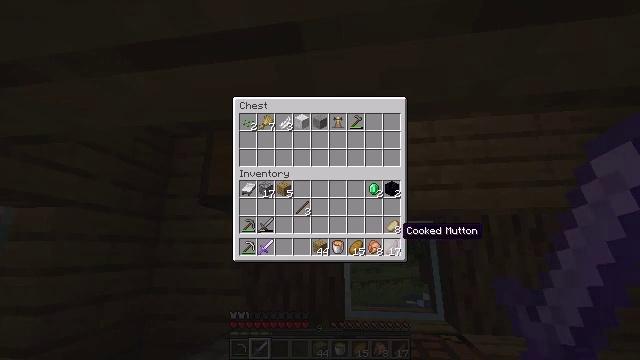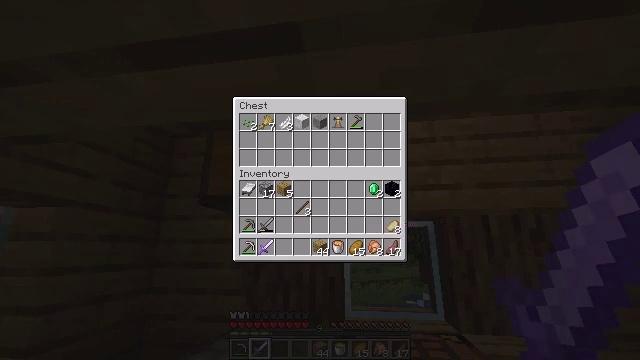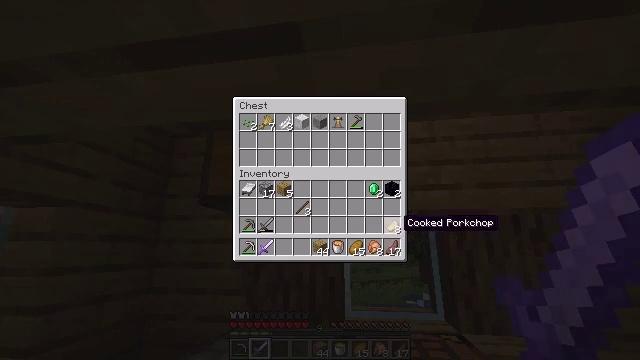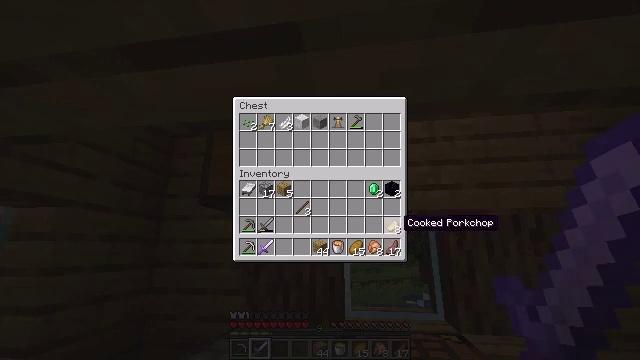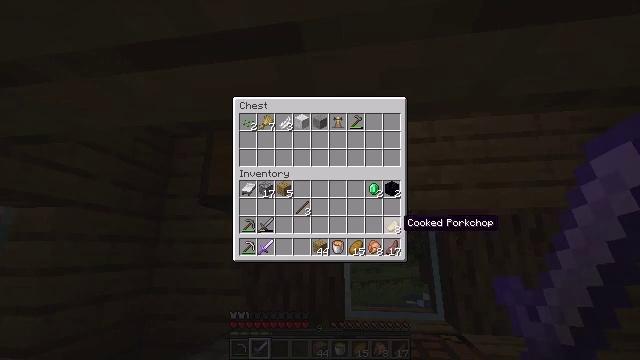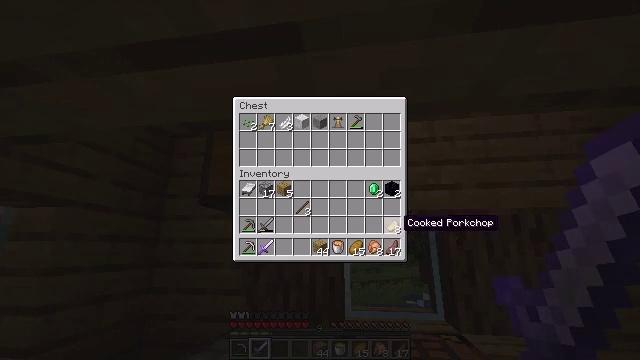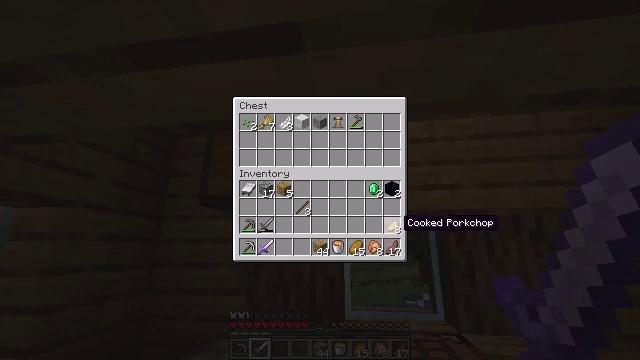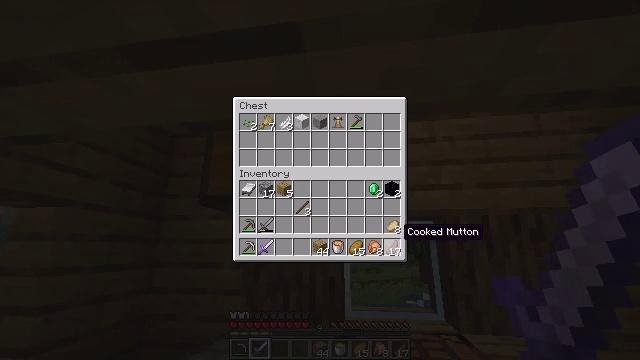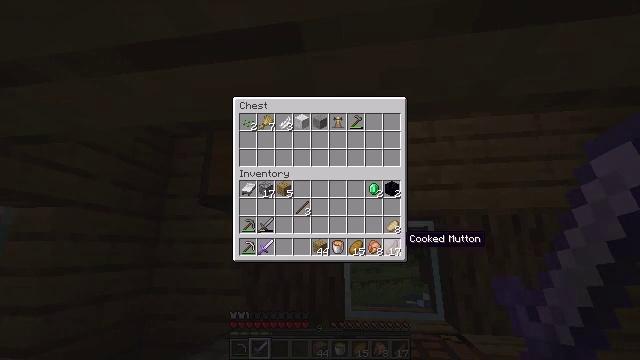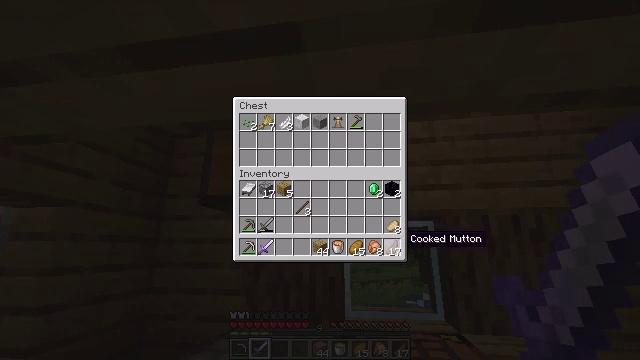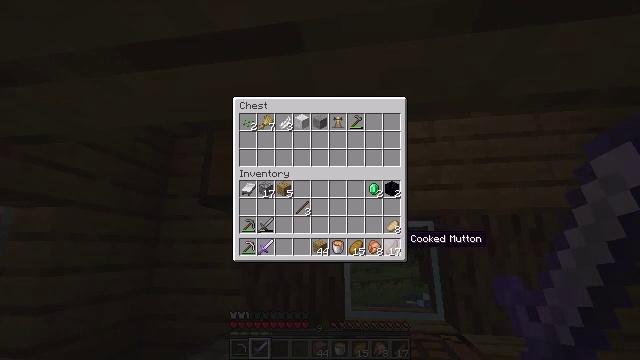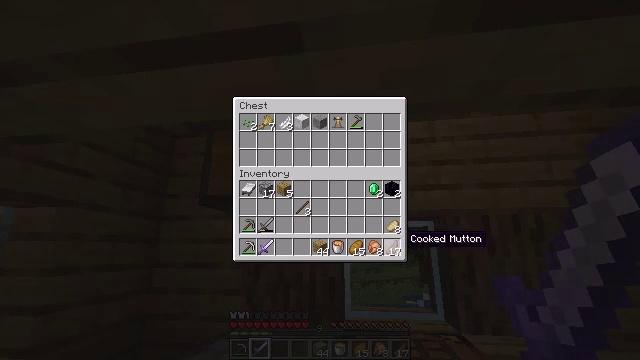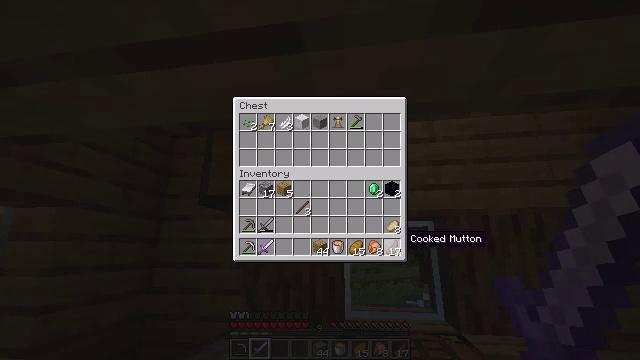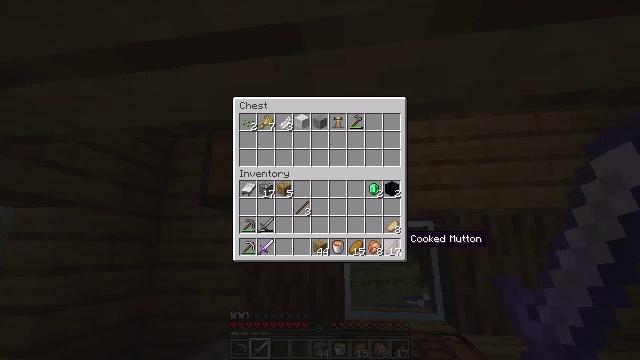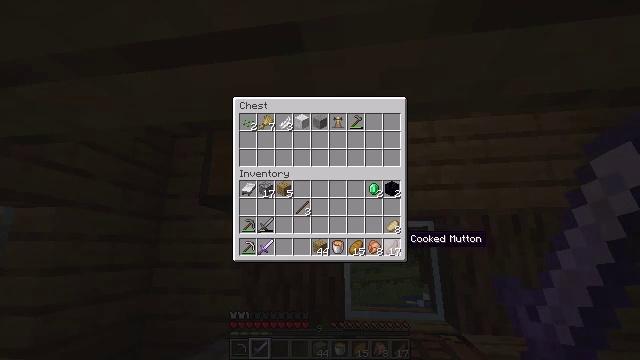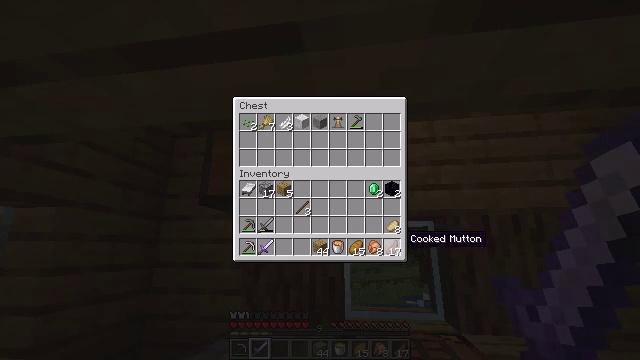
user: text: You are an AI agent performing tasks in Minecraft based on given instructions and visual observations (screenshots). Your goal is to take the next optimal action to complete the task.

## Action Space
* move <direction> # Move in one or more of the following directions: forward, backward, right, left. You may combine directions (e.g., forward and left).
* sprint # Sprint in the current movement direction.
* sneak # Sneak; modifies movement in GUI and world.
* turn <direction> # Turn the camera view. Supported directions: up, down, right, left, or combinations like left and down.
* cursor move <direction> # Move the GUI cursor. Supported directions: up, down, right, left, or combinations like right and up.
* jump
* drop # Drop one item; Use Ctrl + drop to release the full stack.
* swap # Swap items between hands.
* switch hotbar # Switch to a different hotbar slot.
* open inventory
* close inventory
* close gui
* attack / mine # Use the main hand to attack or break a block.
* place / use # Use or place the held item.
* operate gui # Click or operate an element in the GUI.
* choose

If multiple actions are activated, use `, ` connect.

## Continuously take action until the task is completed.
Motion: motion action
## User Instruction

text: Dig soul soil with a shovel.
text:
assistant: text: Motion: no_op
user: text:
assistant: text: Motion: no_op
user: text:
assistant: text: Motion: no_op
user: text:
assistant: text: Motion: no_op
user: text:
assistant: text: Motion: no_op
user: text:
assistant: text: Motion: no_op
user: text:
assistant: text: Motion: cursor move down
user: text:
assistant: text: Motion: cursor move down
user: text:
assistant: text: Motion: no_op
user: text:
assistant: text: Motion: no_op
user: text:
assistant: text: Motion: no_op
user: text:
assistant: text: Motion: no_op
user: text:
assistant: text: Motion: no_op
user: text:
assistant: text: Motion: no_op
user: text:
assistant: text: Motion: no_op
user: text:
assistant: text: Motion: operate gui
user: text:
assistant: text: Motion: operate gui
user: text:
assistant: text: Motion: cursor move up, operate gui
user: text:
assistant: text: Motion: cursor move up
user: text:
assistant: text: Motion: cursor move up
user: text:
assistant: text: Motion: no_op
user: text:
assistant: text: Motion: no_op
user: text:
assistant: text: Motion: no_op
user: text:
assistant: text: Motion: no_op
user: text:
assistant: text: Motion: no_op
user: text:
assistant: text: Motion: no_op
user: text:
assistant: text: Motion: no_op
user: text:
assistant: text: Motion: no_op
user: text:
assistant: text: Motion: operate gui
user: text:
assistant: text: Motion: operate gui